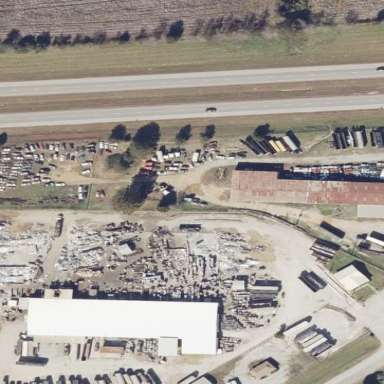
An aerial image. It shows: Scrap yard situated in industrial area.